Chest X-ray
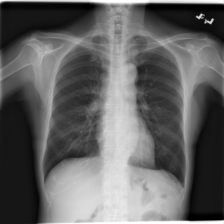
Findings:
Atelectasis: negative
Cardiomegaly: negative
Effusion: negative
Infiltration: negative
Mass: negative
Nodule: negative
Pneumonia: negative
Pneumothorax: negative
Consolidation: negative
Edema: negative
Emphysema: negative
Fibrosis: negative
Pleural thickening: negative
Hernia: negative